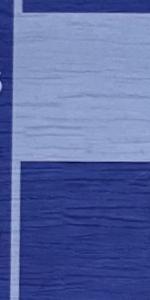
Label: Empty